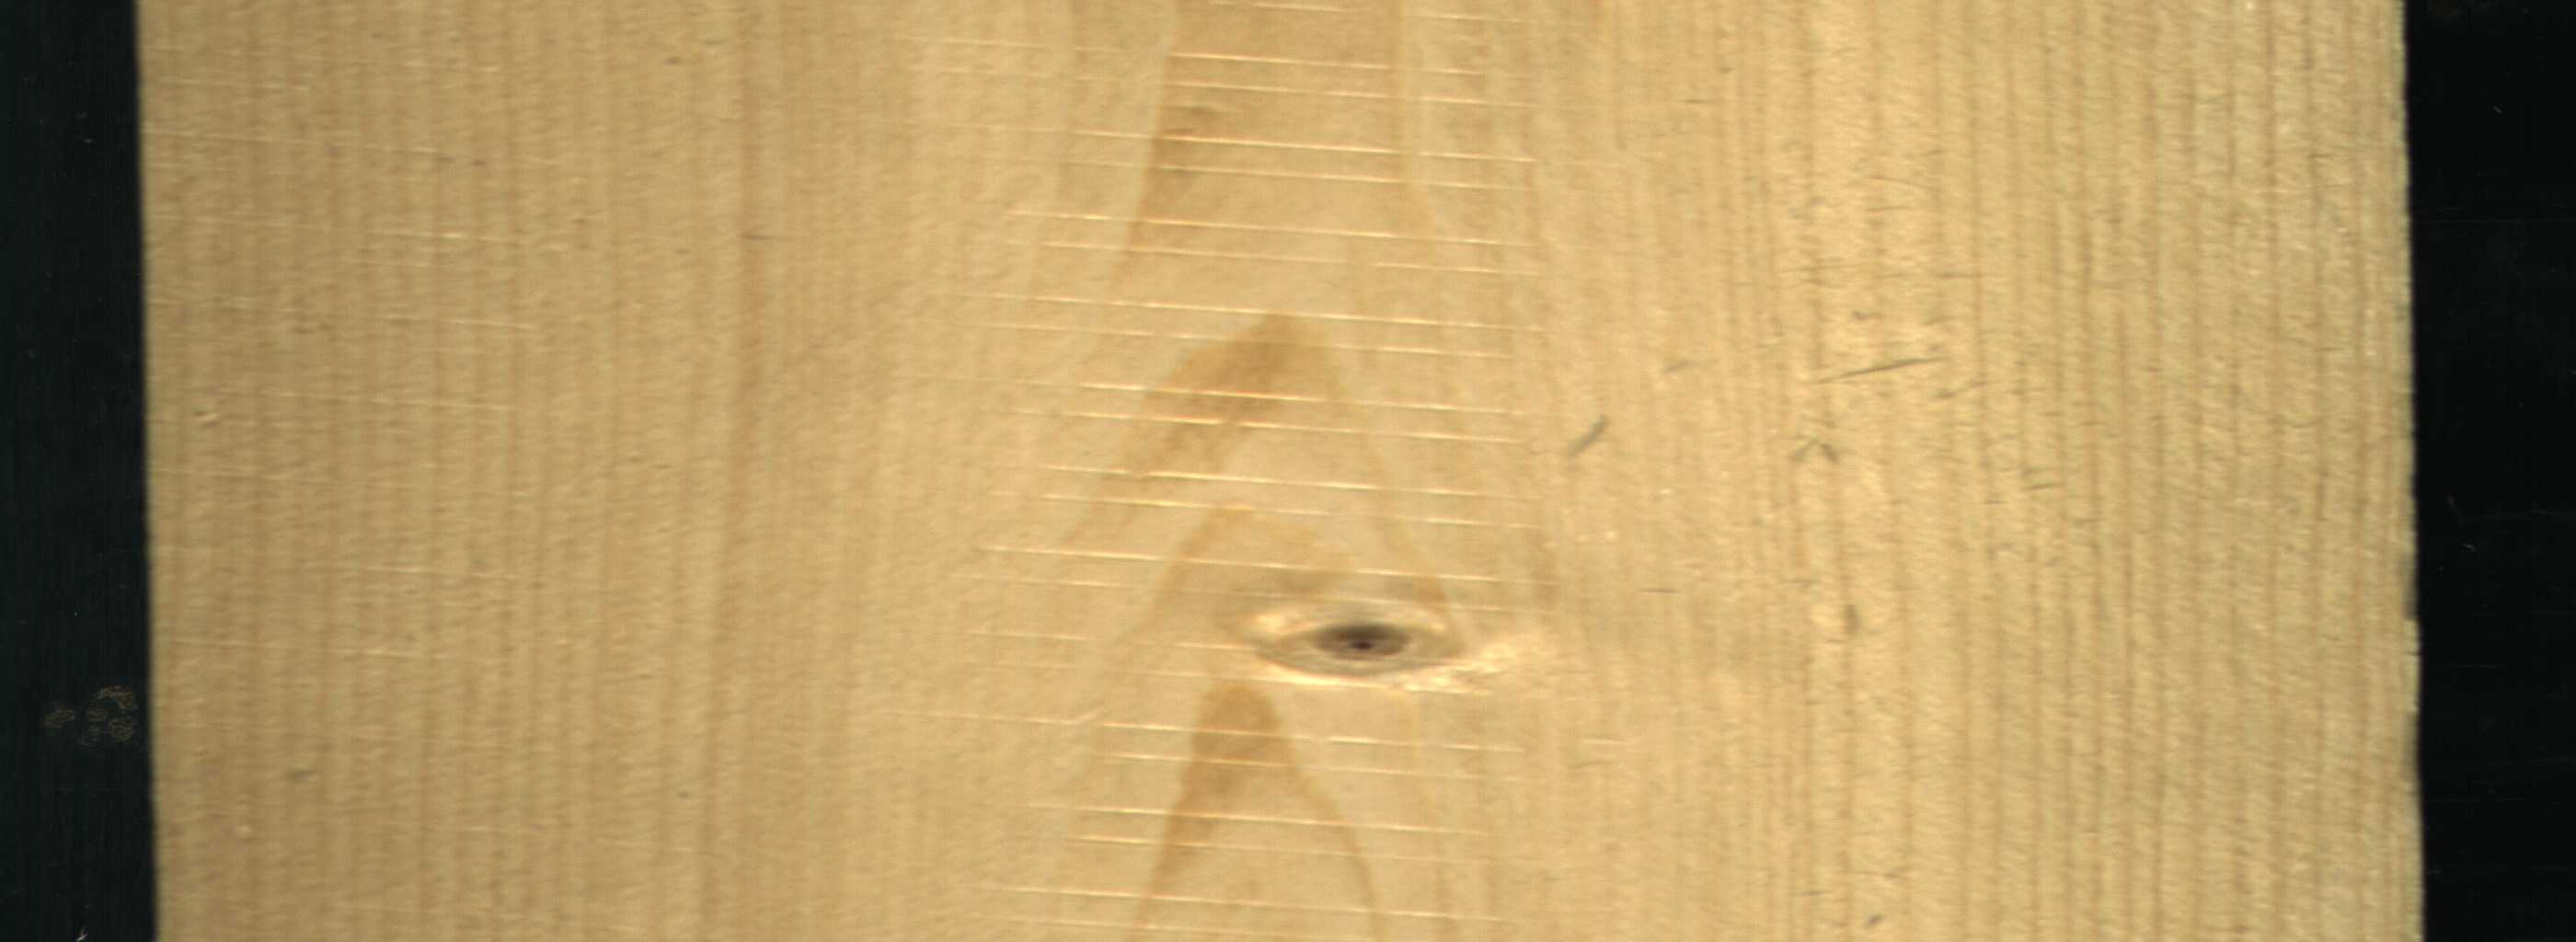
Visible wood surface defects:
Live_Knot